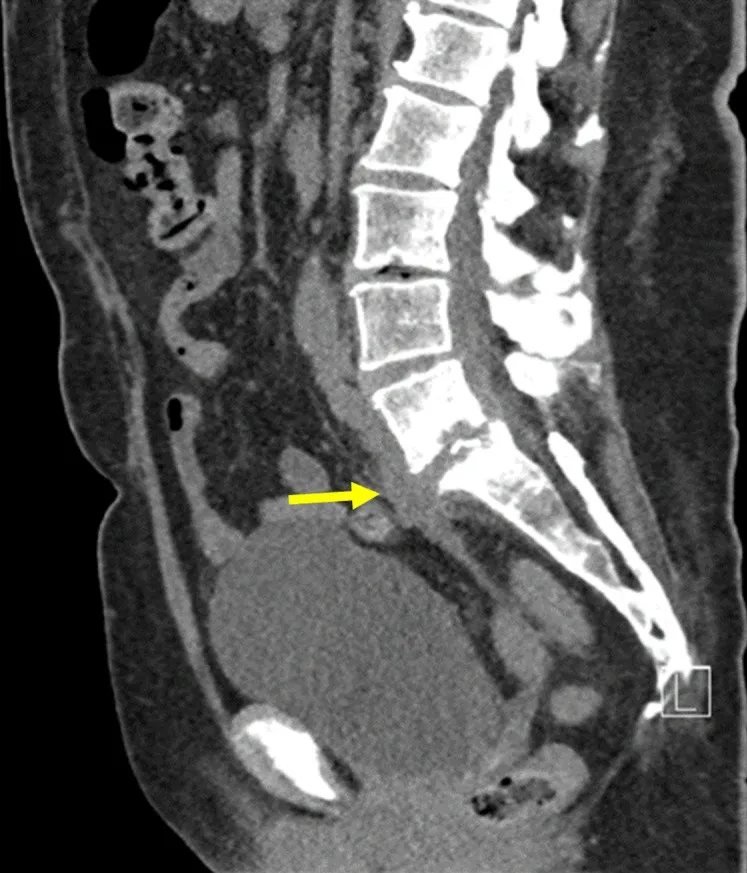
Sagittal contrast CT: Contrast CT-scan showing spondylodiscitis of L5-S1, with infiltration into the soft tissue surrounding S1. Additionally, a 9.7cm fistula can be seen, starting at the intervertebral disk of L5-S1 (yellow arrow) to the vagina.
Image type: radiology (ct)